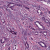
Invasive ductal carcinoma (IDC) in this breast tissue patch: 1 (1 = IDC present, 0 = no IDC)